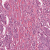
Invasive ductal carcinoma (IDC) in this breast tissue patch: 1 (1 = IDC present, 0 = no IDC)